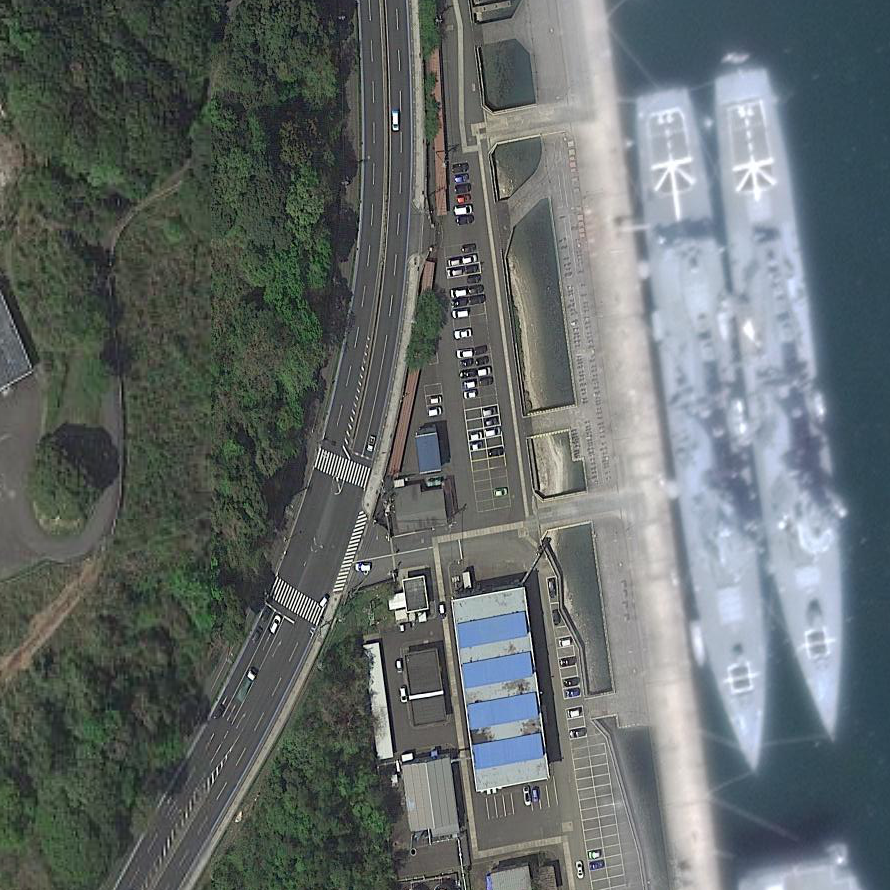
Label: destroyer